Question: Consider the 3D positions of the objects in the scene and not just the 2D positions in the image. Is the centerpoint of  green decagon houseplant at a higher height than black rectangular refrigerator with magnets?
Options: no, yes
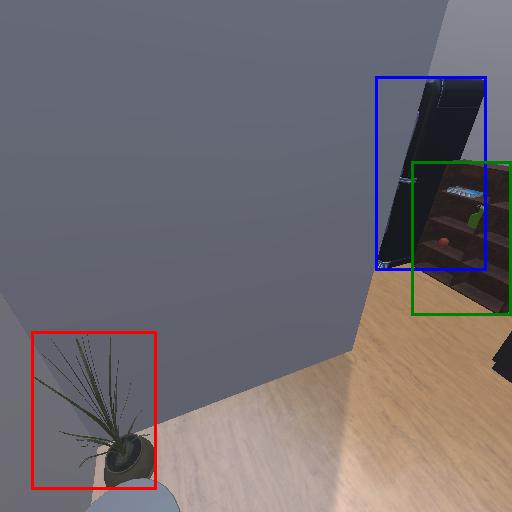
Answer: no